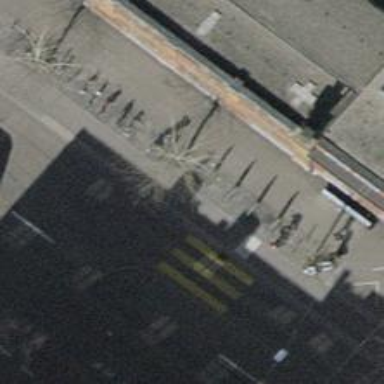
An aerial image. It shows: Bicycle parking area with stands.